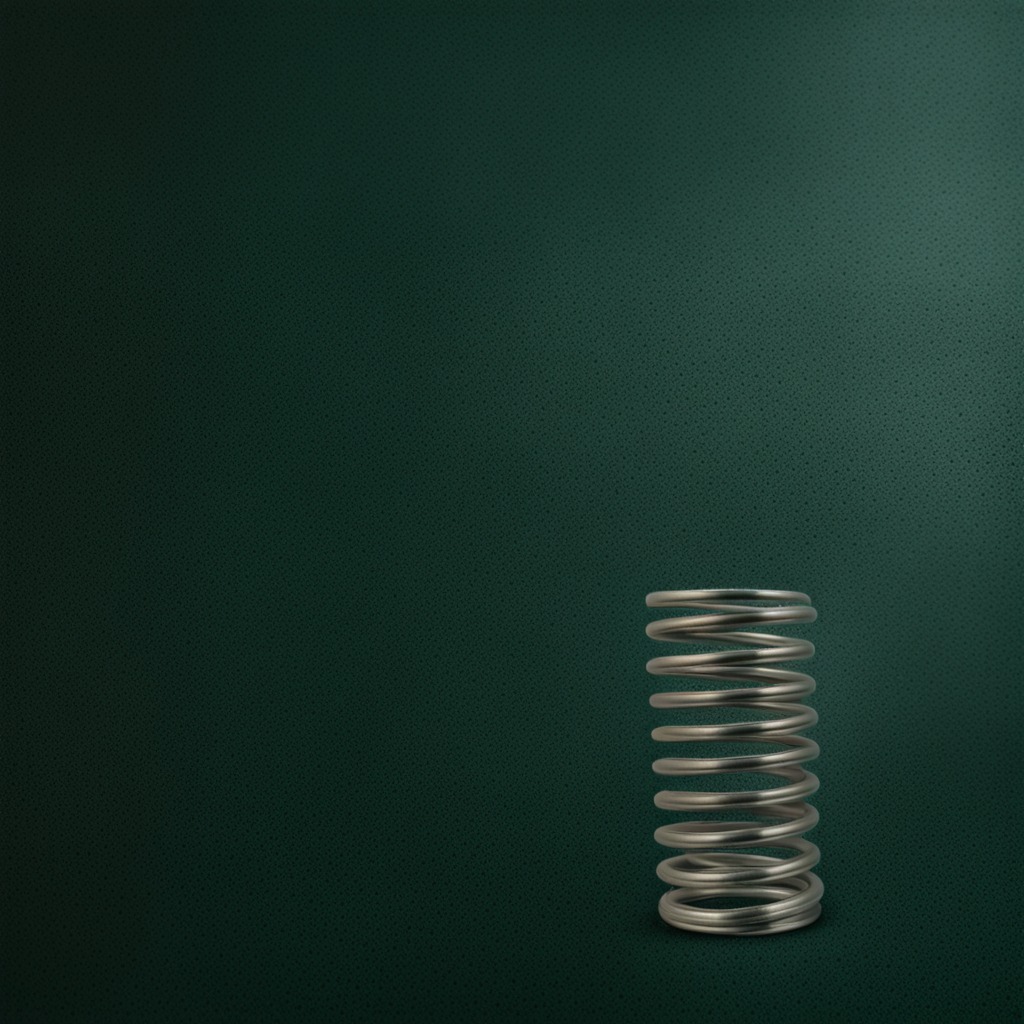
A coiled metal spring lying on the granite tabletop